Question: How can I do so that when you click on the button "+" or "-" to add or delete more rows to the table where the form. I would also later collect all data in this form, so maybe it would be necessary somehow to divide each line of a class so that I can then retrieve the rows of each class.

My code:
'''
<?php include 'header.php';?>
<script>
function showUser(str) {
if (str == "") {
document.getElementById("txtHint").innerHTML = "";
return;
} else {
var val = $('#test').val()
var id = $('#clientsname option').filter(function() {
return this.value == val;
}).data('id');
if (window.XMLHttpRequest) {
xmlhttp = new XMLHttpRequest();
} else {
xmlhttp = new ActiveXObject("Microsoft.XMLHTTP");
}
xmlhttp.onreadystatechange = function() {
if (xmlhttp.readyState == 4 && xmlhttp.status == 200) {
//document.getElementById("txtHint").innerHTML = xmlhttp.responseText;
var data = JSON.parse(xmlhttp.responseText);
$('input#NIP').val(data[0].NIP);
$('input#street').val(data[0].Adress);
$('input#city').val(data[0].City);
$('input#postcode').val(data[0].PostCode);
$('input#phone').val(data[0].Phone);
$('input#email').val(data[0].Email);
//alert(data[0].Name);
}
}
xmlhttp.open("GET","getclients/"+id);
xmlhttp.send();
}
}
function getProducts(str) {
if (str == "") {
document.getElementById("txtHint").innerHTML = "";
return;
} else {
var val = $('#services').val()
var id = $('#service option').filter(function() {
return this.value == val;
}).data('id');
if (window.XMLHttpRequest) {
xmlhttp = new XMLHttpRequest();
} else {
xmlhttp = new ActiveXObject("Microsoft.XMLHTTP");
}
xmlhttp.onreadystatechange = function() {
if (xmlhttp.readyState == 4 && xmlhttp.status == 200) {
//document.getElementById("txtHint").innerHTML = xmlhttp.responseText;
var data = JSON.parse(xmlhttp.responseText);
$('input#jm').val(data[0].Jm);
$('input#cena').val(data[0].Price);
//alert(data[0].Name);
}
}
xmlhttp.open("GET","getservices/"+id);
xmlhttp.send();
}
}
function addValue(val, price){
var price = $('input#cena').val();;
var value = price*val;
$('input#value').val(value+" zl");
}
</script>
<div class="left-nav">
<p>Faktury</p>
<ul>
<li><a href="invoices/addfv">Dodaj Fakture VAT</a></li>
<li><a href="?task=invoices&action=add">Dodaj Fakture Pro Forma</a></li>
<li><a href="?task=invoices&action=add">Dodaj Fakture Korekte</a></li>
<li><a href="?task=invoices&action=add">Dodaj Fakture Zaliczkowa</a></li>
</ul>
</div>
<div class="content">
<div class="col-md-6" style="background: whitesmoke;">
<fieldset>
<div id="txtHint"></div>
<legend>Kontrahent</legend>
<form class="form-horizontal" role="form" action='<?= base_url();?>index.php/invoices/save' method="post">
<div class="form-group">
<label for="firstName" class="col-lg-3 control-label">Nazwa kontrahenta</label>
<div class="col-lg-6">
<input list="clientsname" class="form-control" id="test" name="name" onchange="showUser(this.value)">
<datalist id="clientsname">
<?php foreach ($query as $row) { ?>
<option class="clients" value="<?php echo $row->Name; ?>" data-id="<?php echo $row->id; ?>"><?php echo $row->Name; ?></option>
<?php }?>
</datalist>
</div>
</div>
<div class="form-group">
<label for="nip" class="col-lg-3 control-label">NIP</label>
<div class="col-lg-6">
<input type="text" class="form-control" name="nip" id="NIP" placeholder="NIP">
</div>
</div>
<div class="form-group">
<label for="street" class="col-lg-3 control-label">Ulica</label>
<div class="col-lg-6">
<input type="text" class="form-control" name="street" id="street" placeholder="Ulica">
</div>
</div>
<div class="form-group">
<label for="postcode" class="col-lg-3 control-label">Kod pocztowy</label>
<div class="col-lg-4">
<input type="text" class="form-control" name="postcode" id="postcode" placeholder="Kod pocztowy">
</div>
</div>
<div class="form-group">
<label for="city" class="col-lg-3 control-label">Miasto</label>
<div class="col-lg-6">
<input type="text" class="form-control" name="city" id="postcode" placeholder="Maisto">
</div>
</div>
<div class="form-group">
<label for="phone" class="col-lg-3 control-label">Telefon</label>
<div class="col-lg-6">
<input type="text" class="form-control" name="phone" id="phone" placeholder="Telefon">
</div>
</div>
<div class="form-group">
<label for="email" class="col-lg-3 control-label">Email</label>
<div class="col-lg-6">
<input type="text" class="form-control" name="email" id="email" placeholder="Email">
</div>
</div>
</div>
<div class="col-md-6" style="background:whitesmoke;">
<legend>Platnosc</legend>
<div class="form-group">
<label for="payments" class="col-lg-3 control-label">Sposob platnosci</label>
<div class="col-lg-6">
<select class="form-control" name="payments" id="payments">
<option value="gotowka">Gotowka</option>
<option value="przelew">Przelew</option>
<option value="przelew 7 dni">Przelew 7 dni</option>
<option value="przelew 14 dni">Przelew 14 dni</option>
<option value="przedplata">Przedplata</option>
</select>
</div>
</div><br><br><br>
<div class="form-group">
<label for="dateadd" class="col-lg-3 control-label">Data wystawienia</label>
<div class="col-lg-6">
<input type="date" class="form-control" name="dateadd" id="dateadd">
</div>
</div><br><br>
<div class="form-group">
<label for="datepay" class="col-lg-3 control-label">Data platnosci</label>
<div class="col-lg-6">
<input type="date" class="form-control" name="datepay" id="datepay">
</div>
</div><br><br>
<div class="form-group">
<label for="bank" class="col-lg-3 control-label">Numer Konta</label>
<div class="col-lg-6">
<select class="form-control" name="payments" id="bank">
<option value="choose">-- Wybierz konto --</option>
<option value="<?php echo $settings[0]->BankNumber; ?>"><?php echo $settings[0]->BankNumber; ?></option>
</select>
</div>
</div><br><br>
</div>
<div class="col-md-11" style="background:whitesmoke;">
<legend style="text-align:center">Produkty / uslugi</legend>
<table class="table">
<tr>
<th>Lp.</th>
<th>Nazwa</th>
<th>Ilosc</th>
<th>JM.</th>
<th>Cena</th>
<th>Wartosc</th>
<th>Akcje</th>
</tr>
<tr>
<td>
</td>
<td><div class="col-lg-12">
<input list="service" class="form-control" id="services" name="name" onchange="getProducts(this.value)">
<datalist id="service">
<?php foreach ($services as $service) { ?>
<option class="services" value="<?php echo $service->Name; ?>" data-id="<?php echo $service->id; ?>"><?php echo $service->Name; ?></option>
<?php }?>
</datalist>
</div>
</td>
<td>
<div class="col-lg-10">
<input type="text" class="form-control" id="ilosc" placeholder="Ilosc" onchange="addValue(this.value)">
</div>
</td>
<td>
<div class="col-lg-10">
<input type="text" class="form-control" id="jm" placeholder="JM">
</div>
</td>
<td>
<div class="col-lg-10">
<input type="text" class="form-control" id="cena" placeholder="Cena">
</div>
</td>
<td>
<div class="col-lg-10">
<input type="text" class="form-control" id="value" placeholder="Wartosc">
</div>
</td>
<td>
<button class="btn btn-success">+</button><button class="btn btn-danger">-</button>
</td>
</div>
</tr>
</table>
<div class="form-group">
<div class="col-lg-offset-3 col-lg-10">
<button type="submit" class="btn btn-success">Dodaj</button> <a href="<?= base_url();?>index.php/invoices/" class="btn btn-primary">Anuluj</a>
</div>
</div>
</form>
</fieldset>
</div>
</div>
'''
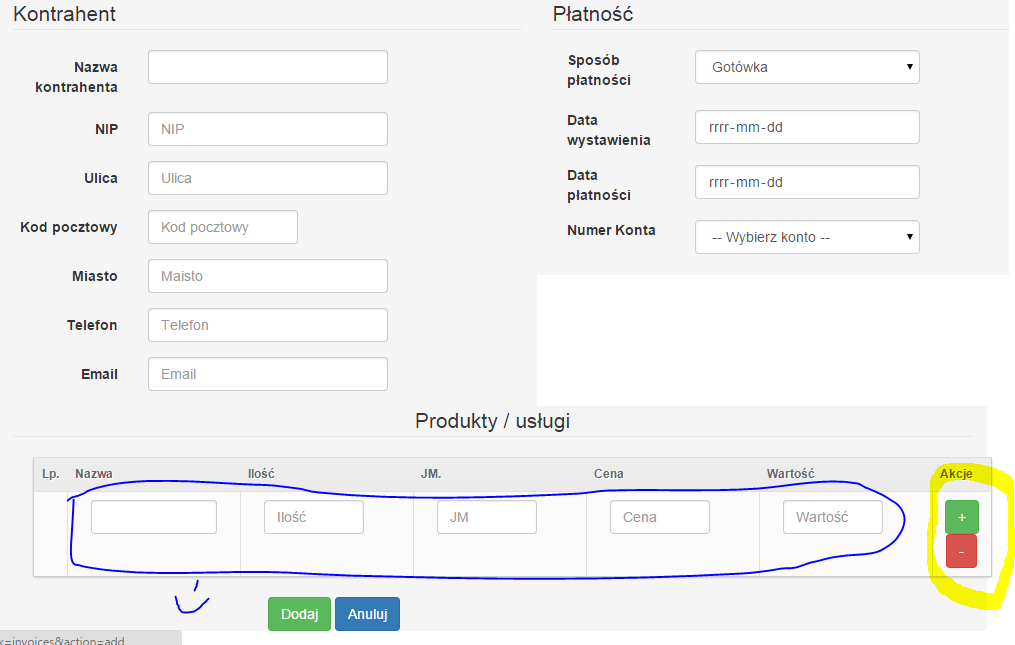
Answer: Here is a fiddle I've made for you: <URL>
The above fiddle will give you an idea on how to add/remove rows in an html table and finally get the values.
'''
<table class='table table-bordered'>
<thead>
<tr>
<th></th>
<th>Name</th>
<th>Age</th>
</tr>
</thead>
<tbody id='InfoTableBody' data-maxid='0'>
</tbody>
<tfoot>
<tr><td colspan='3'>
<button type="button" id="add" class="btn btn-success">Add</button>
</td></tr>
</tfoot>
</table>
<button type="button" id="save">Save</button>
<label id="result"></label>
'''
'''
var activeRowIds = [];
var tableBody =$('#InfoTableBody');
$('#add').on('click', function(){
var rowid = parseInt(tableBody.data('maxid'))+1;
tableBody.append(GetNewRow(rowid));
tableBody.data('maxid',rowid);
activeRowIds.push(rowid);
$('.remove').on('click', function(){
var row = $(this).closest('tr');
var rowid = row.data('rowid');
var index = activeRowIds.indexOf(rowid);
if (index > -1) {
activeRowIds.splice(index, 1);
}
row.remove();
});
});
$('#save').on('click', function(){
var appendText = '';
$.each(activeRowIds, function(i, rowid){
appendText+="Name at row "+rowid+" is "+$('#Name'+rowid).val();
});
$('#result').text(appendText);
});
function GetNewRow(rowid)
{
return "<tr data-rowid='"+rowid+"'>"+
"<td width='50px'>"+
"<button class='remove btn btn-danger'>Remove</button>"+
"</td>"+
"<td>"+
"<input type='text' id='Name"+rowid+"'></input>"+
"</td>"+
"<td>"+
"<input type='text' id='Age"+rowid+"'></input>"+
"</td>"+
"</tr>";
}
'''
In the above example, I am getting the value only from the dynamically added Name field.
I hope it helps! Let me know if you need additional information.